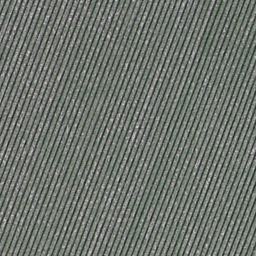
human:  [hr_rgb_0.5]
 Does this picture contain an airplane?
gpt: no